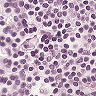
Metastatic tissue present: no